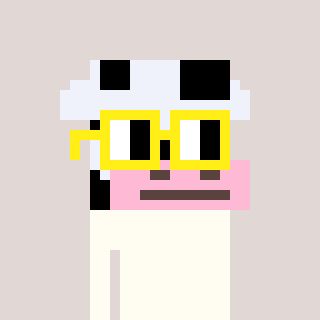
a pixel art character with square yellow glasses, a cow-shaped head and a green-colored body on a warm background